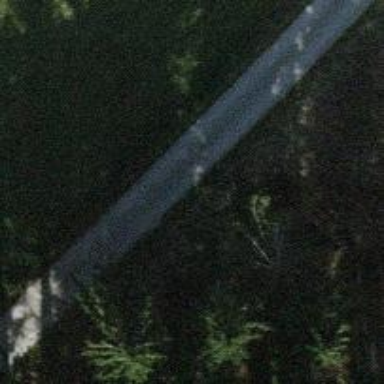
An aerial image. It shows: Well-maintained track road of grade 1.